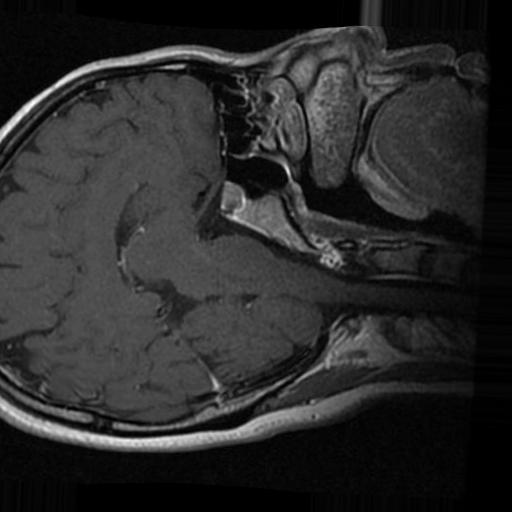
Label: brain_tumor